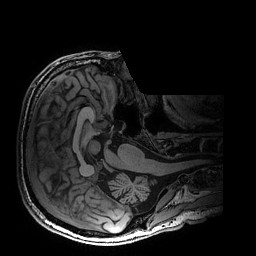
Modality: T1w
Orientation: axial
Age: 61
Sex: male
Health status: healthy
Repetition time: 2.53 s
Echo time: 0.0034 s